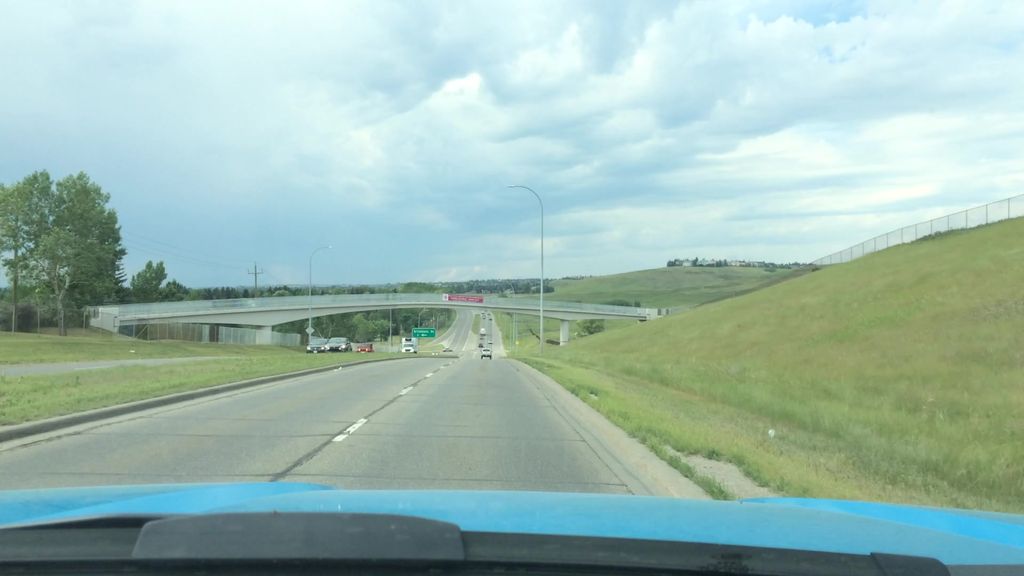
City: calgary